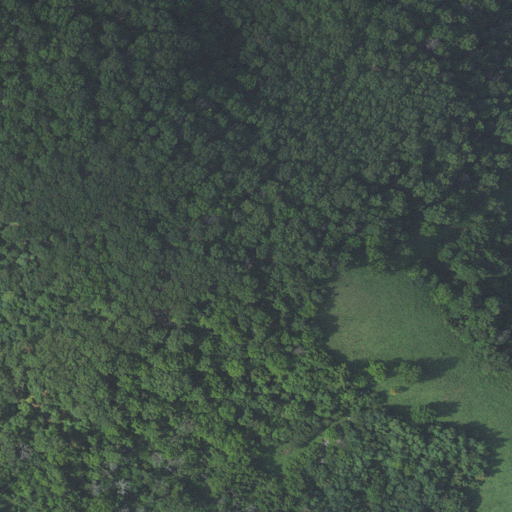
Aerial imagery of mountain in Virginia named Mollys Mountain containing deciduous forest and pasture